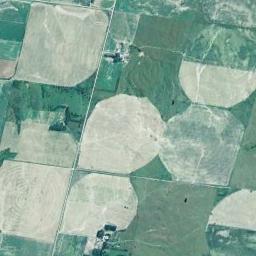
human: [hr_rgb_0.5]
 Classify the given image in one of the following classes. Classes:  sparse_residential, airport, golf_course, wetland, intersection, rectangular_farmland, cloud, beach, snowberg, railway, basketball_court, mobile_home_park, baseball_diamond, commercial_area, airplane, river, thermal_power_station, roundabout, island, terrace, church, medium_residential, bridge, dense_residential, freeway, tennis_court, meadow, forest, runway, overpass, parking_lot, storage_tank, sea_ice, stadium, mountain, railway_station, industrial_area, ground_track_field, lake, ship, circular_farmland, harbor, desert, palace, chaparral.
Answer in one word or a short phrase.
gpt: circular_farmland